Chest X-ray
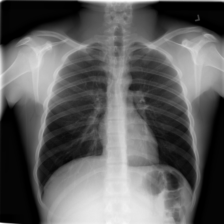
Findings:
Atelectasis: negative
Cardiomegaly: negative
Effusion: negative
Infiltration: positive
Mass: negative
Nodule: negative
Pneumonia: negative
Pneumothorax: negative
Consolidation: negative
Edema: negative
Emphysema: negative
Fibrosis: negative
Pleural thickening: negative
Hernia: negative